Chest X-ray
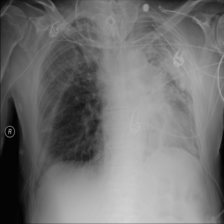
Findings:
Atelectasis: negative
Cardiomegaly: negative
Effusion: negative
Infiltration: positive
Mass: negative
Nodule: negative
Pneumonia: negative
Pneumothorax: negative
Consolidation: negative
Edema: negative
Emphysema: negative
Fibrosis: negative
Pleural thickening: negative
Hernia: negative